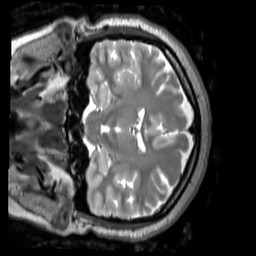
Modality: T2w
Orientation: coronal
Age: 26
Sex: female
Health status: ill
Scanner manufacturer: siemens
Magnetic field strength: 3 T
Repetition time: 2.8 s
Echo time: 0.326 s